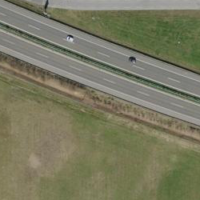
EUNIS habitat code: 52
Species observed at this site:
Lythrum salicaria
Fringilla montifringilla